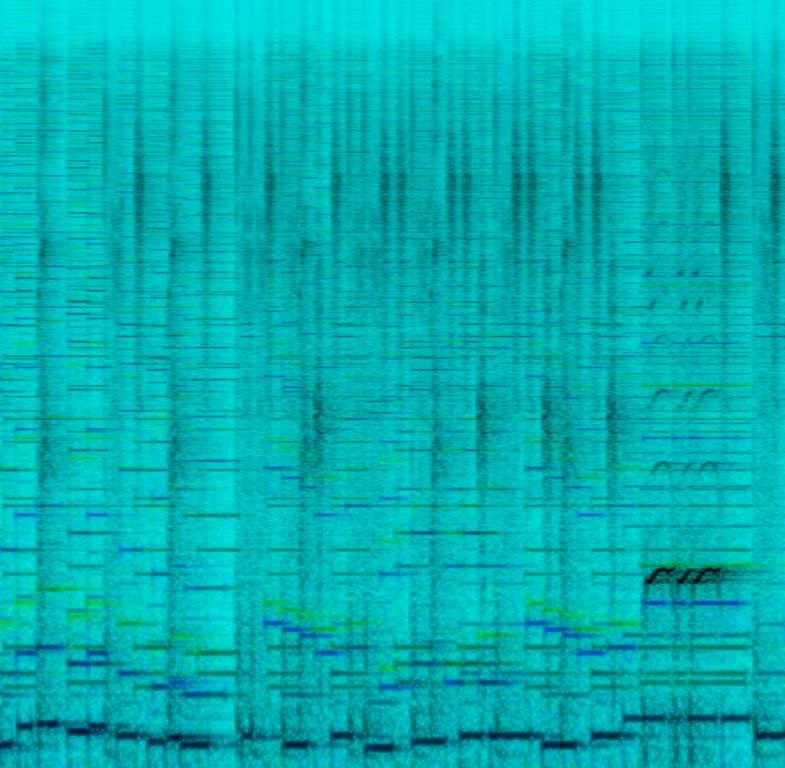
This is a video game theme cover. The theme belongs to the Super Mario franchise. The main theme is being played on an analog sounding small keyboard. There is an added rhythmic background of beatboxing in this version. The atmosphere is playful. This piece could be used in the background of arcade gaming social media content.